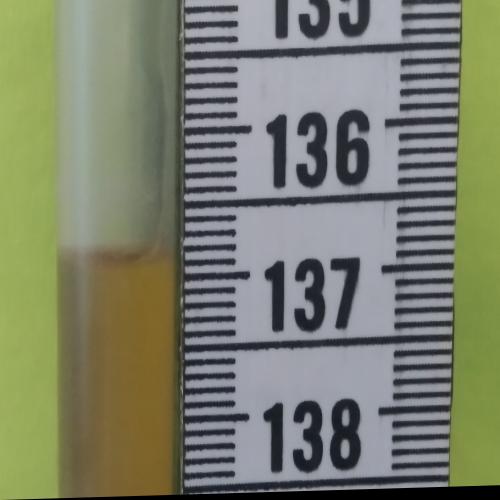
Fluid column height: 136.8 cm